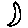
Label: moon